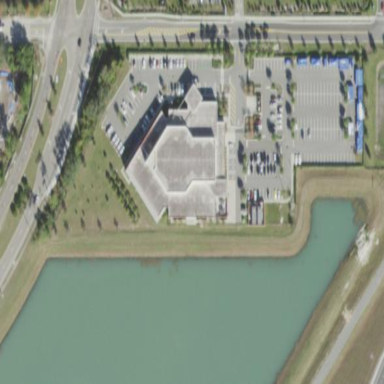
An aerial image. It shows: Commercial building.